Field crop: maize
Growth stage: 2
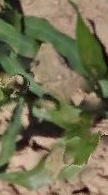
Species: maize